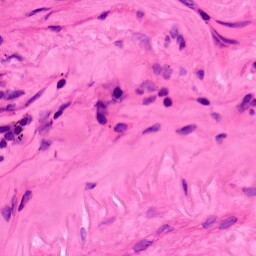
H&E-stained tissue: Lung